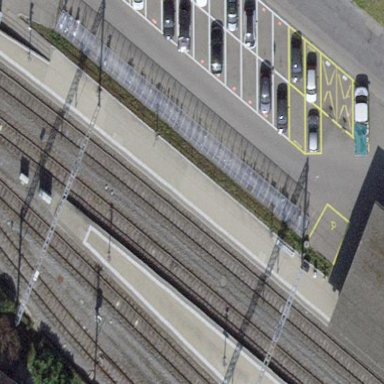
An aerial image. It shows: Bicycle parking area.